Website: walmart
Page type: review-order
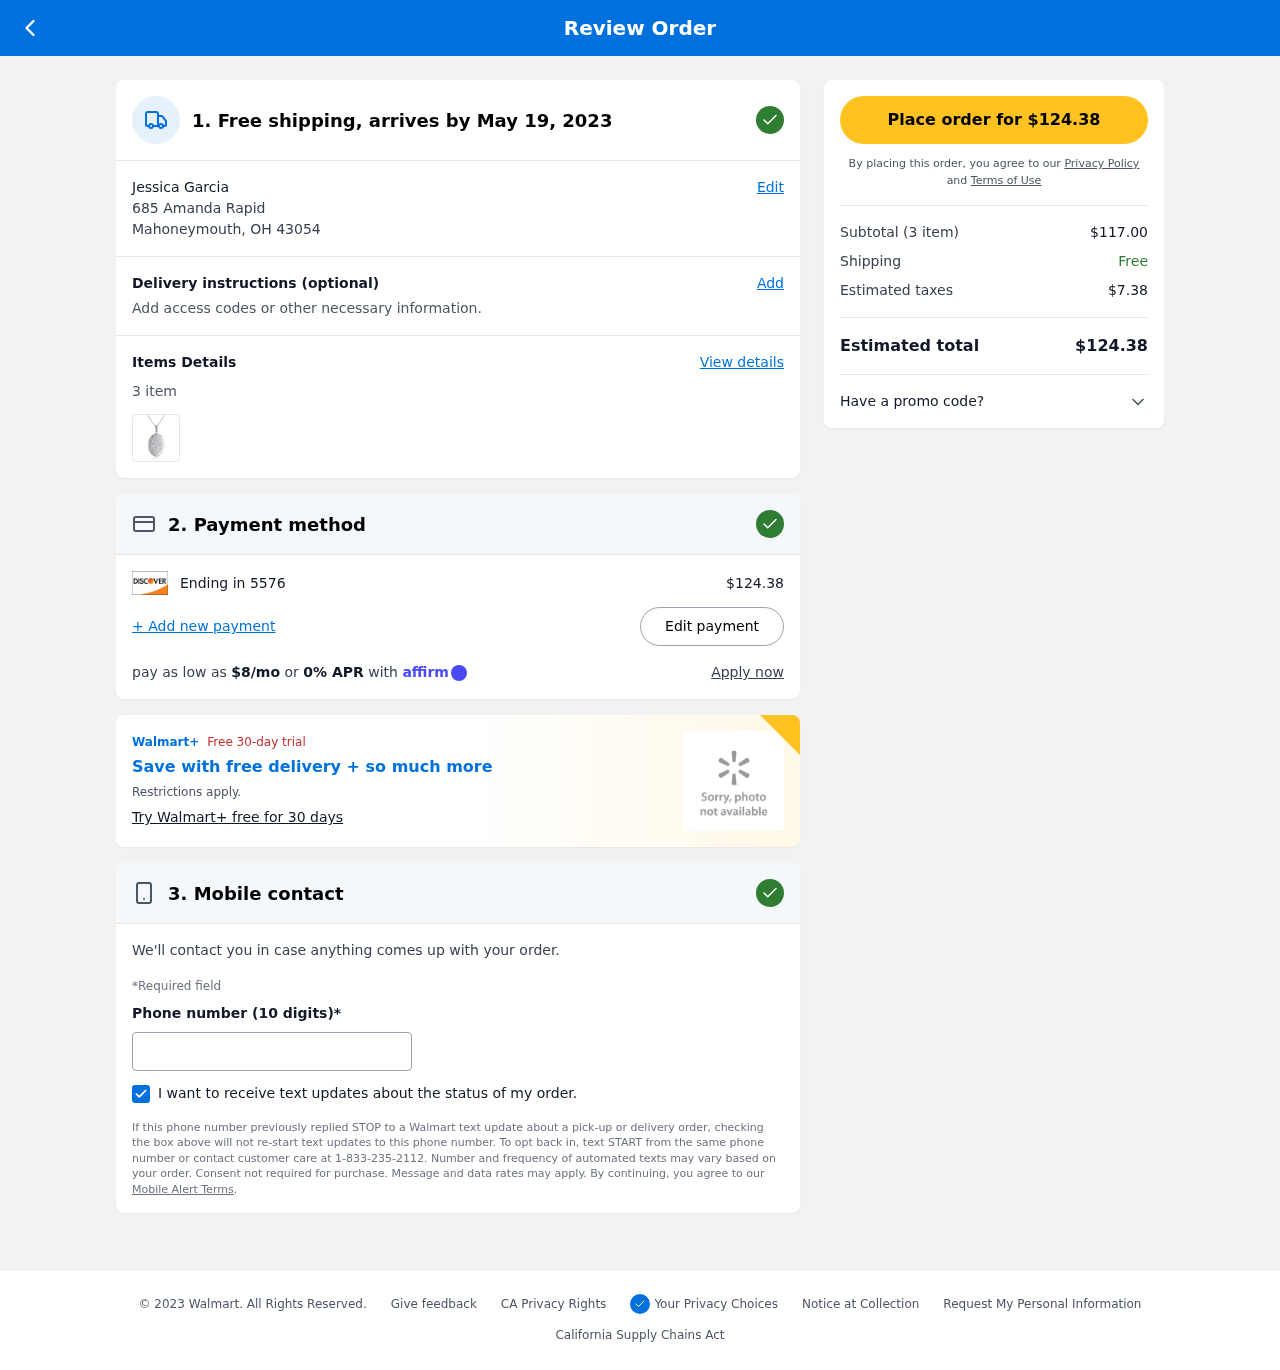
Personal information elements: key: PII_CARD_LAST4
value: Ending in 5576
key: PII_CITY_STATE_ZIP
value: Mahoneymouth, OH 43054
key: PII_FULLNAME
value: Jessica Garcia
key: PII_PHONE
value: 9549899529
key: PII_STREET
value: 685 Amanda Rapid
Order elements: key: ORDER_DELIVERY_DATE
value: May 19, 2023
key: ORDER_NUM_ITEMS
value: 3 item
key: ORDER_NUM_ITEMS
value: Subtotal (3 item)
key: ORDER_TOTAL
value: $124.38
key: ORDER_TOTAL
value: Place order for $124.38
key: ORDER_MONTHLY_PAYMENT
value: $8/mo
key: ORDER_SUBTOTAL
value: $117.00
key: ORDER_TAX
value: $7.38